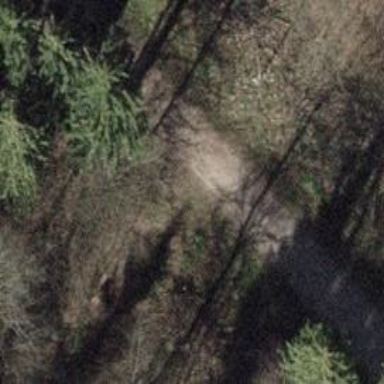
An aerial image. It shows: Track with compacted grade 2 surface.